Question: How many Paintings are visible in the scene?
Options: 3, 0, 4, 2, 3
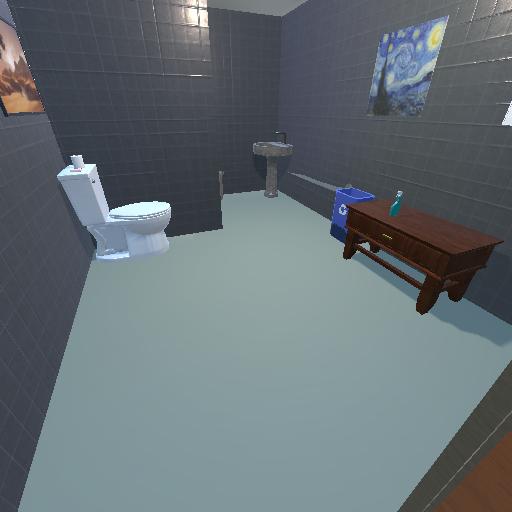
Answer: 3